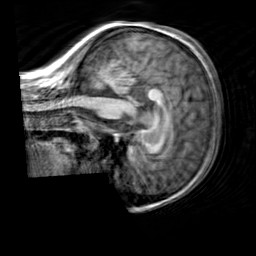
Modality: T1w
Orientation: sagittal
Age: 18
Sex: female
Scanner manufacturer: siemens
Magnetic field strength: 3 T
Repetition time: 2.3 s
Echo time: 0.00303 s